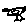
Label: bird